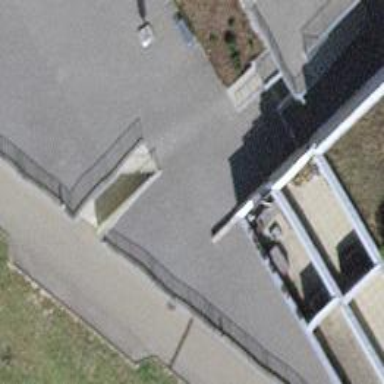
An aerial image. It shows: Road with steps.